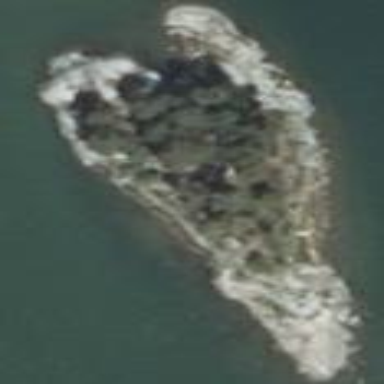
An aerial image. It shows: Islet located along the natural coastline.